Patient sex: M
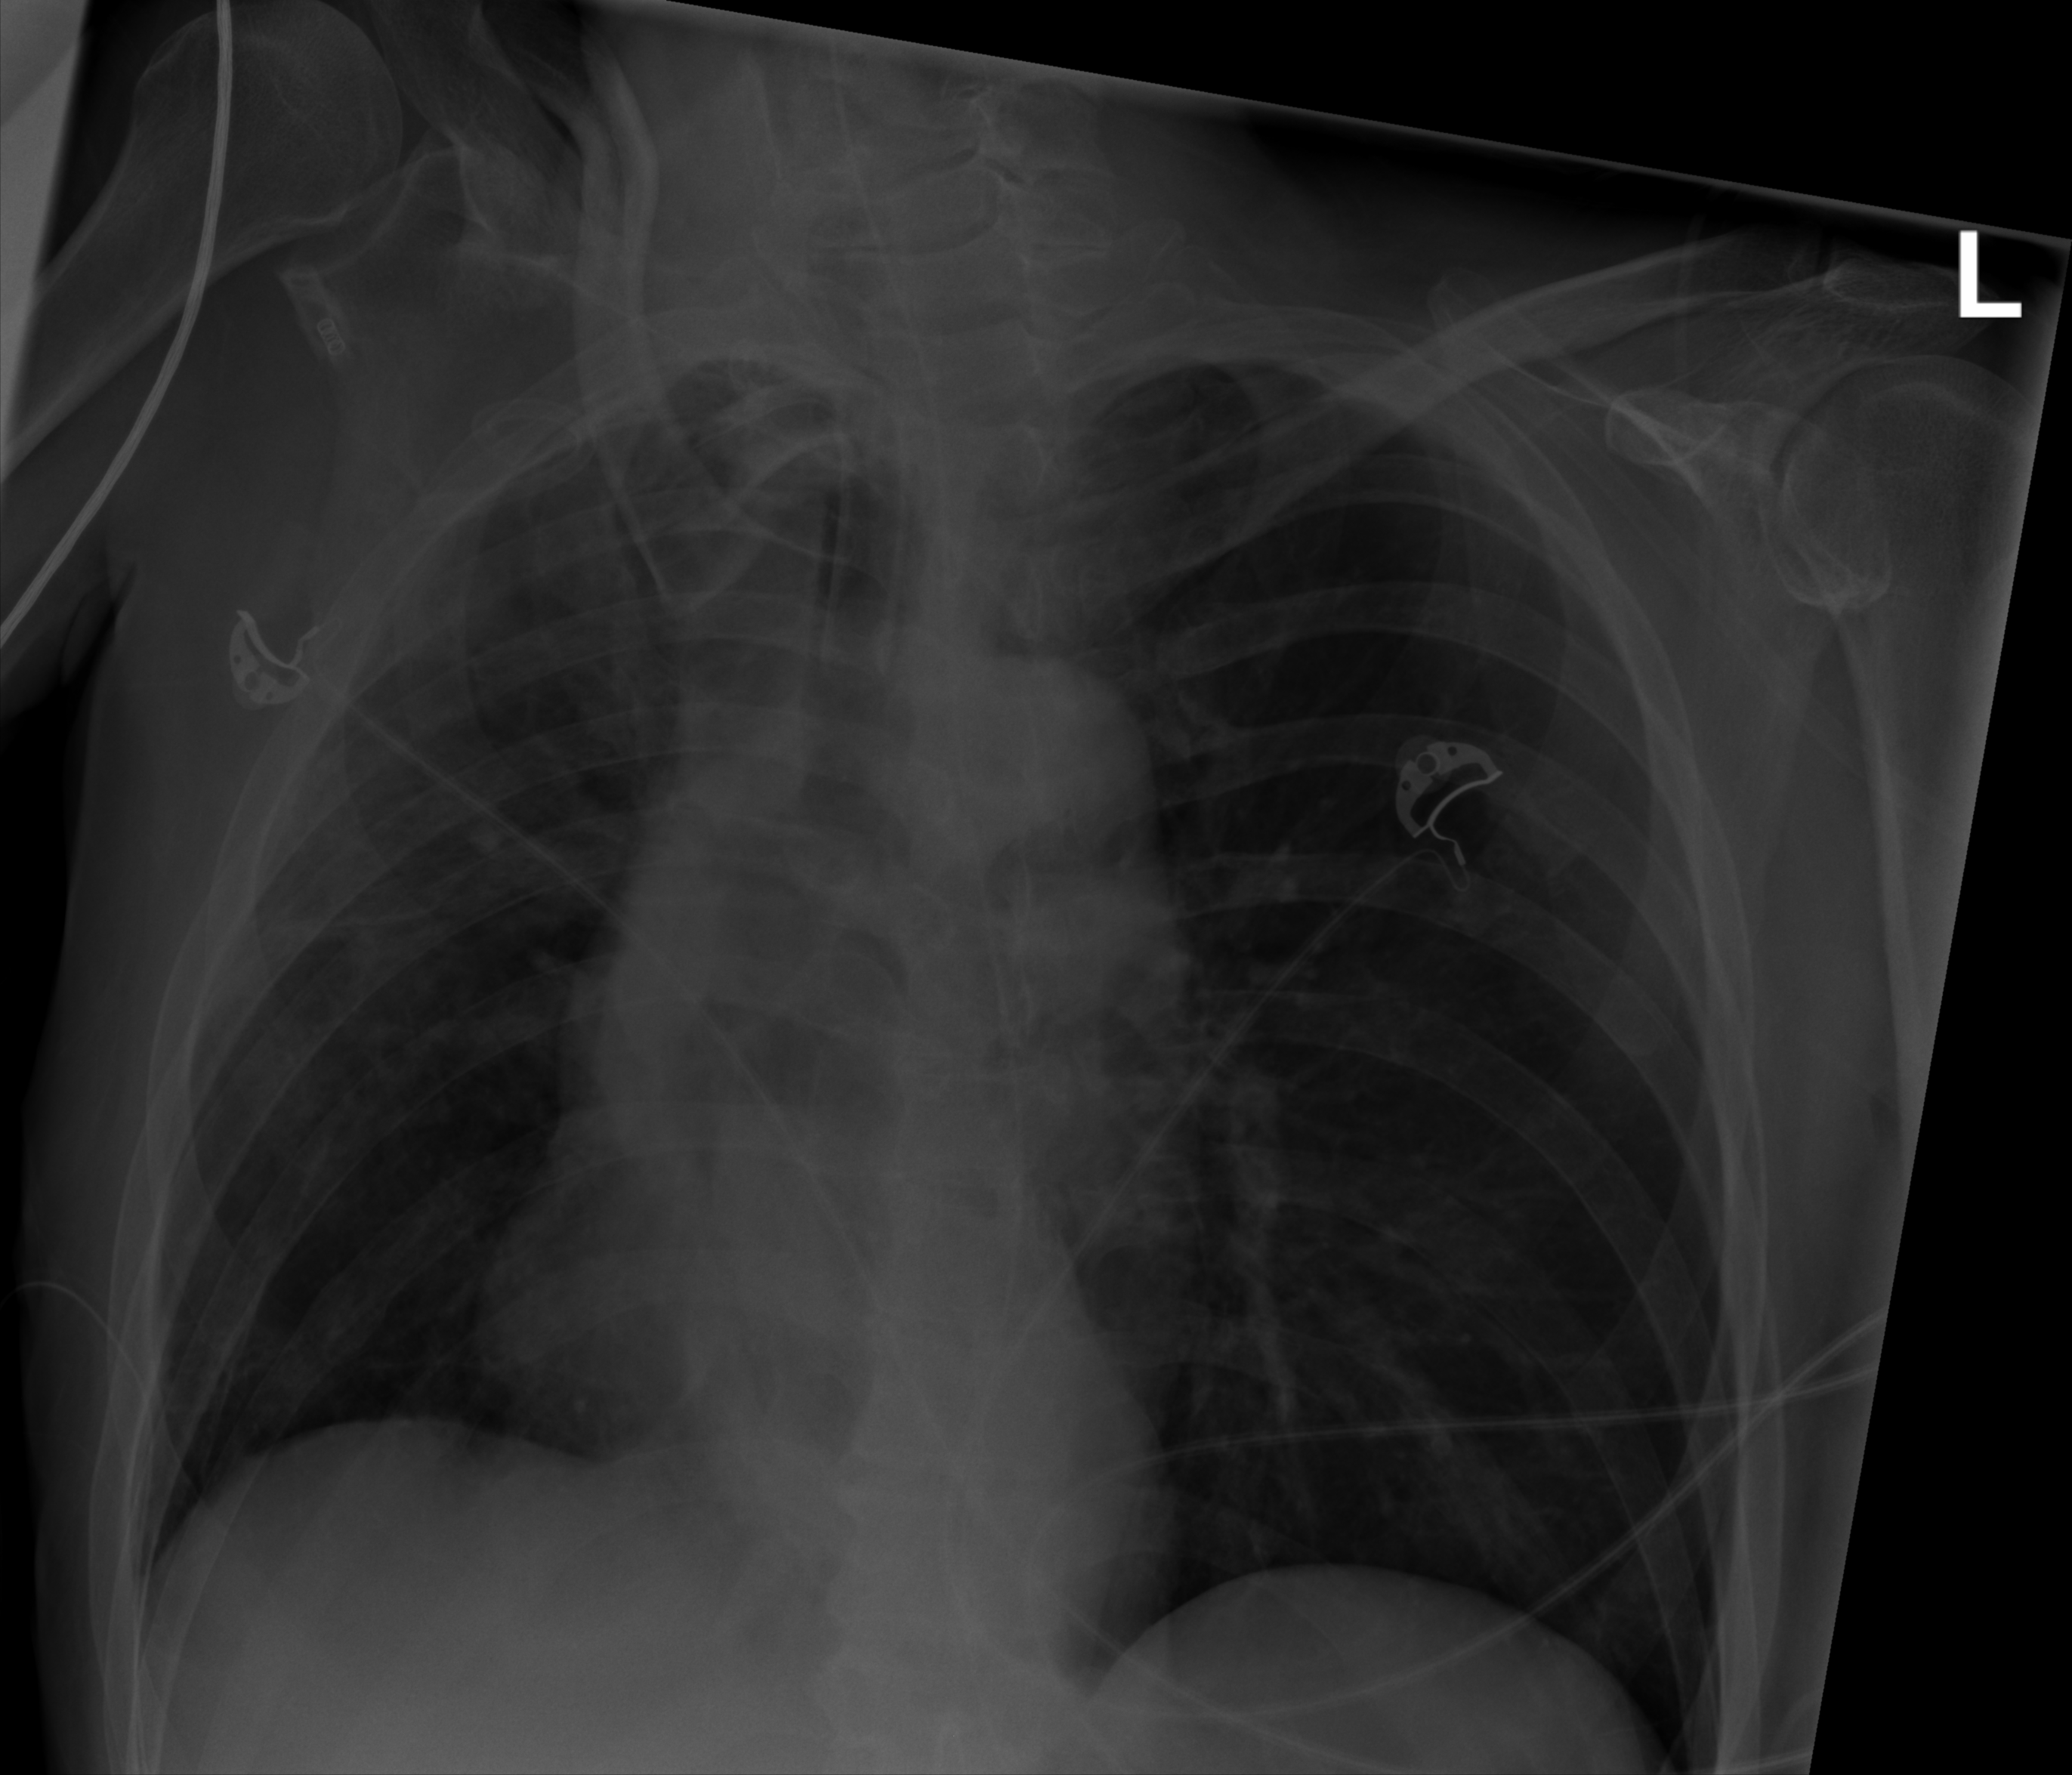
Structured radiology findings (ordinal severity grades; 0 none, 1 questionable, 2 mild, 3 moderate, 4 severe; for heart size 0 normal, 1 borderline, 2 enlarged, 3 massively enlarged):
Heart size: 0
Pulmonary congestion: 0
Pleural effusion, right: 0
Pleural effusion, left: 0
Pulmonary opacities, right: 0
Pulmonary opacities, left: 0
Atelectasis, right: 2
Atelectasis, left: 0